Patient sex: M
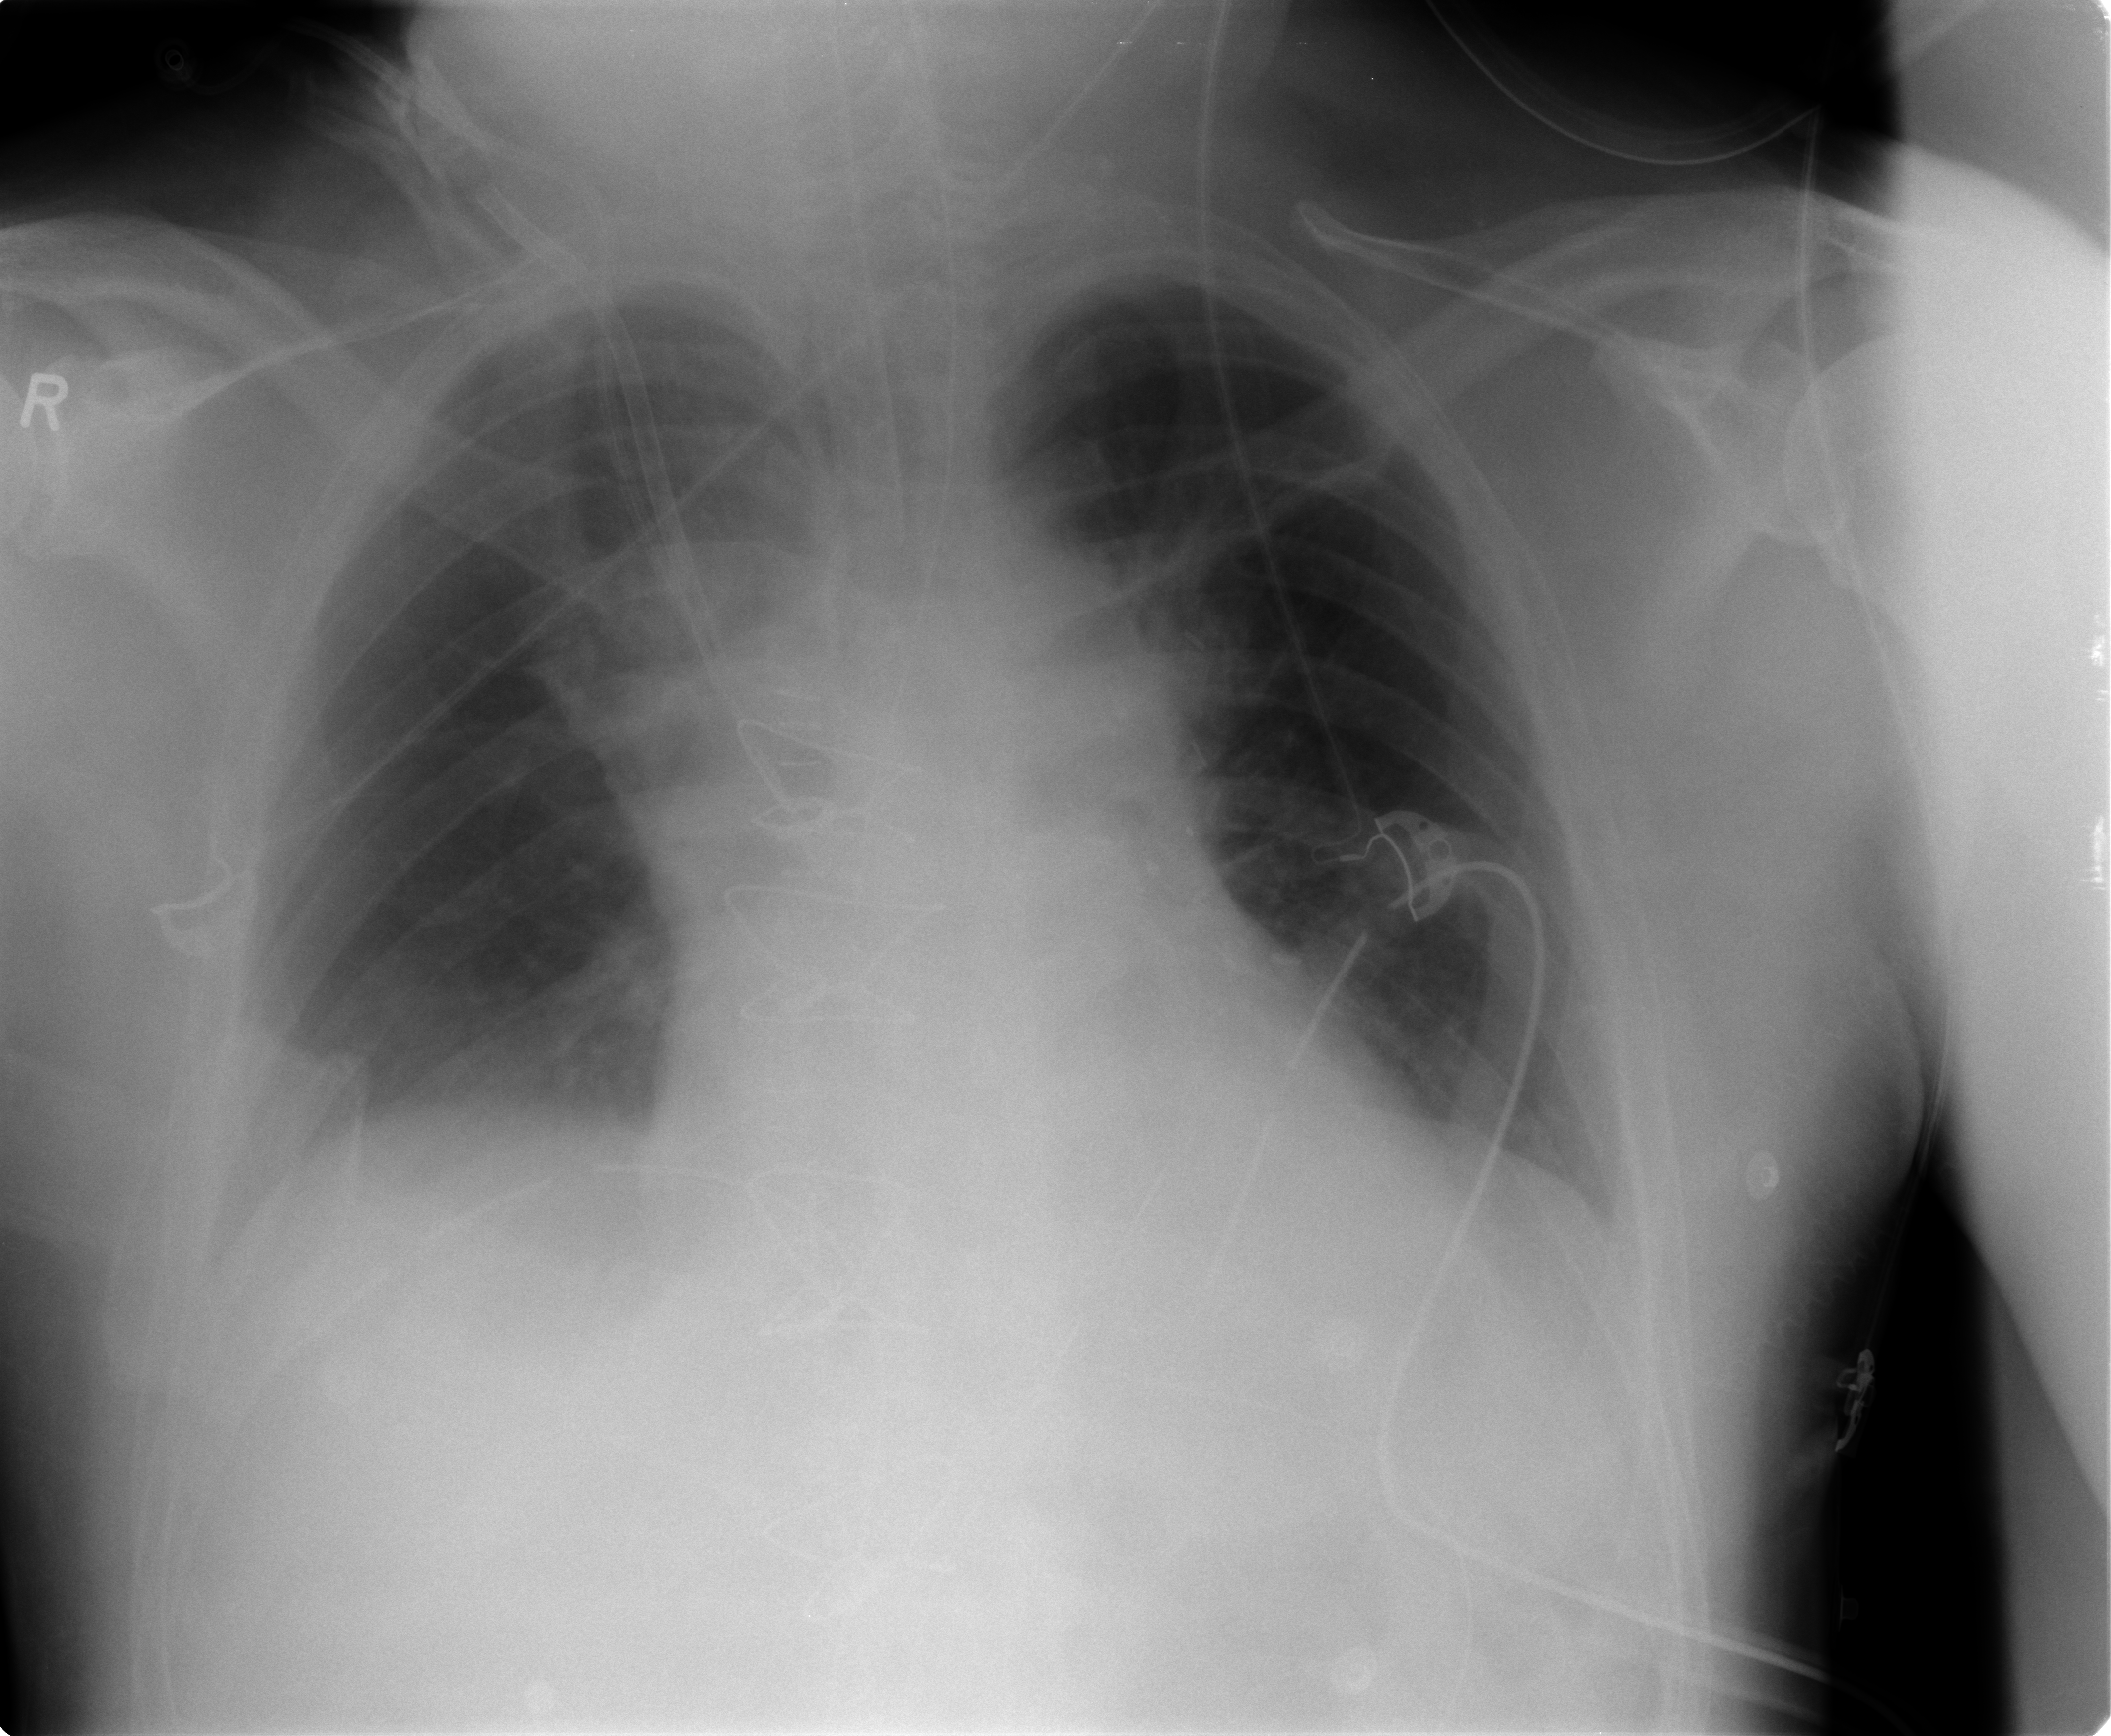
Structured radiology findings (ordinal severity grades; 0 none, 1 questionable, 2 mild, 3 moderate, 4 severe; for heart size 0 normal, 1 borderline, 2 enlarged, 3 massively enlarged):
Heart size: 0
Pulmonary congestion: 0
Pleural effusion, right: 2
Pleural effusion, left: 0
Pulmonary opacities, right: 0
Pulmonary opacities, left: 0
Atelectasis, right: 0
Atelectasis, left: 0